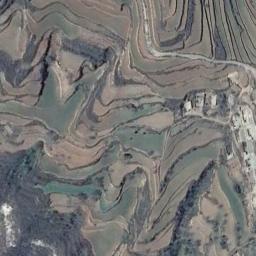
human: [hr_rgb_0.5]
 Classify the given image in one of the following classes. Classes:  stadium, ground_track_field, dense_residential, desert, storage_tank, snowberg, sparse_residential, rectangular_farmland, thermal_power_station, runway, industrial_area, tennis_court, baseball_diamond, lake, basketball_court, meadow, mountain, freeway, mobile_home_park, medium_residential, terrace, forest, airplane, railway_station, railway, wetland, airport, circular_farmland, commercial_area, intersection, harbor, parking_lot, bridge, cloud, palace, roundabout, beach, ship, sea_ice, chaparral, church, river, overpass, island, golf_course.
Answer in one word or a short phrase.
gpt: terrace